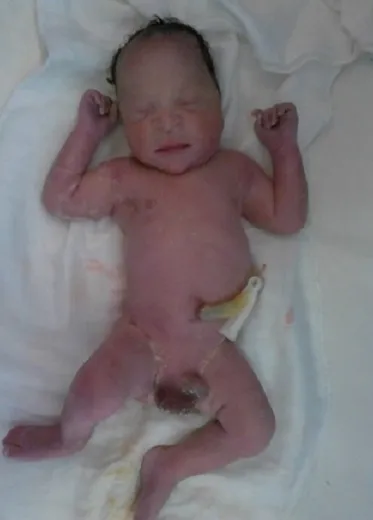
Photograph of the foetus showing the right foot with talipes valgus.
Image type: medical_photograph (skin_photograph)